Aerial crown-view tile of a tropical tree (Barro Colorado Island, Panama), acquired 20250616:
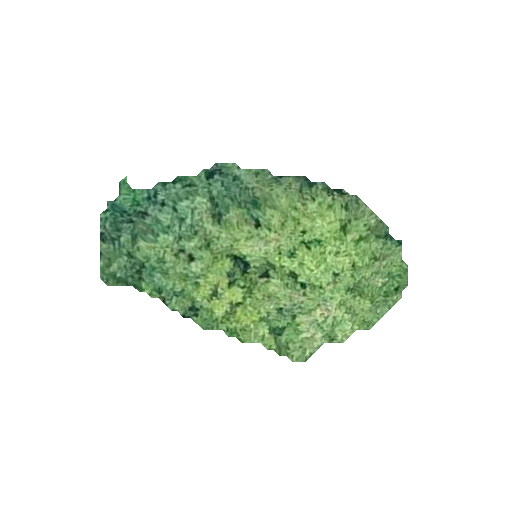
Species: Quararibea stenophylla
GBIF accepted scientific name: Quararibea stenophylla
Crown area: 60.677 m²